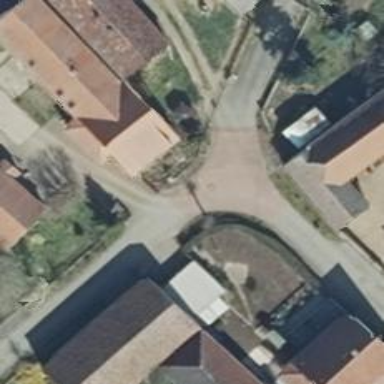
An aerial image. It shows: Residential road.